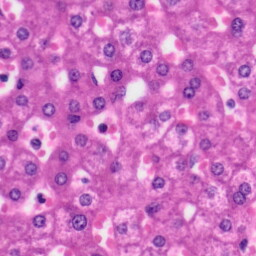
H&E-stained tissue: Liver